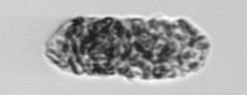
Label: fecal_pellet